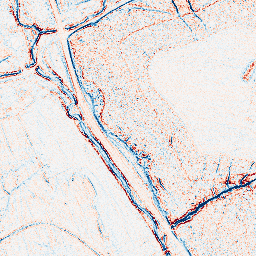
Category: edge_preserving
Decomposition family: bilateral
Decomposition parameters: d: 5
sigma_color: 50
sigma_space: 50
Upsampling method: quartic
Upsampling parameters: scale: 4
Upsampling scale: 4